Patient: sex M, age 47
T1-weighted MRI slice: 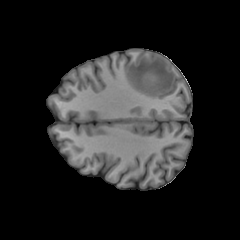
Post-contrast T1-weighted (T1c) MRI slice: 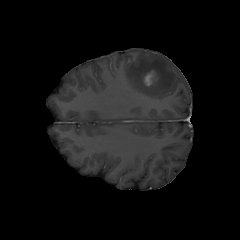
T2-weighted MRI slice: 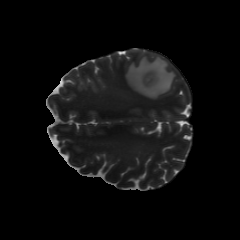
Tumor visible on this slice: yes
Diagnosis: Glioblastoma, IDH-wildtype
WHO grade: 4